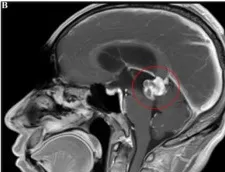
(A-C) Enhanced MRI showed marked heterogeneous enhancement.
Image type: radiology (mri)